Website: lowes
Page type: customer-info-address
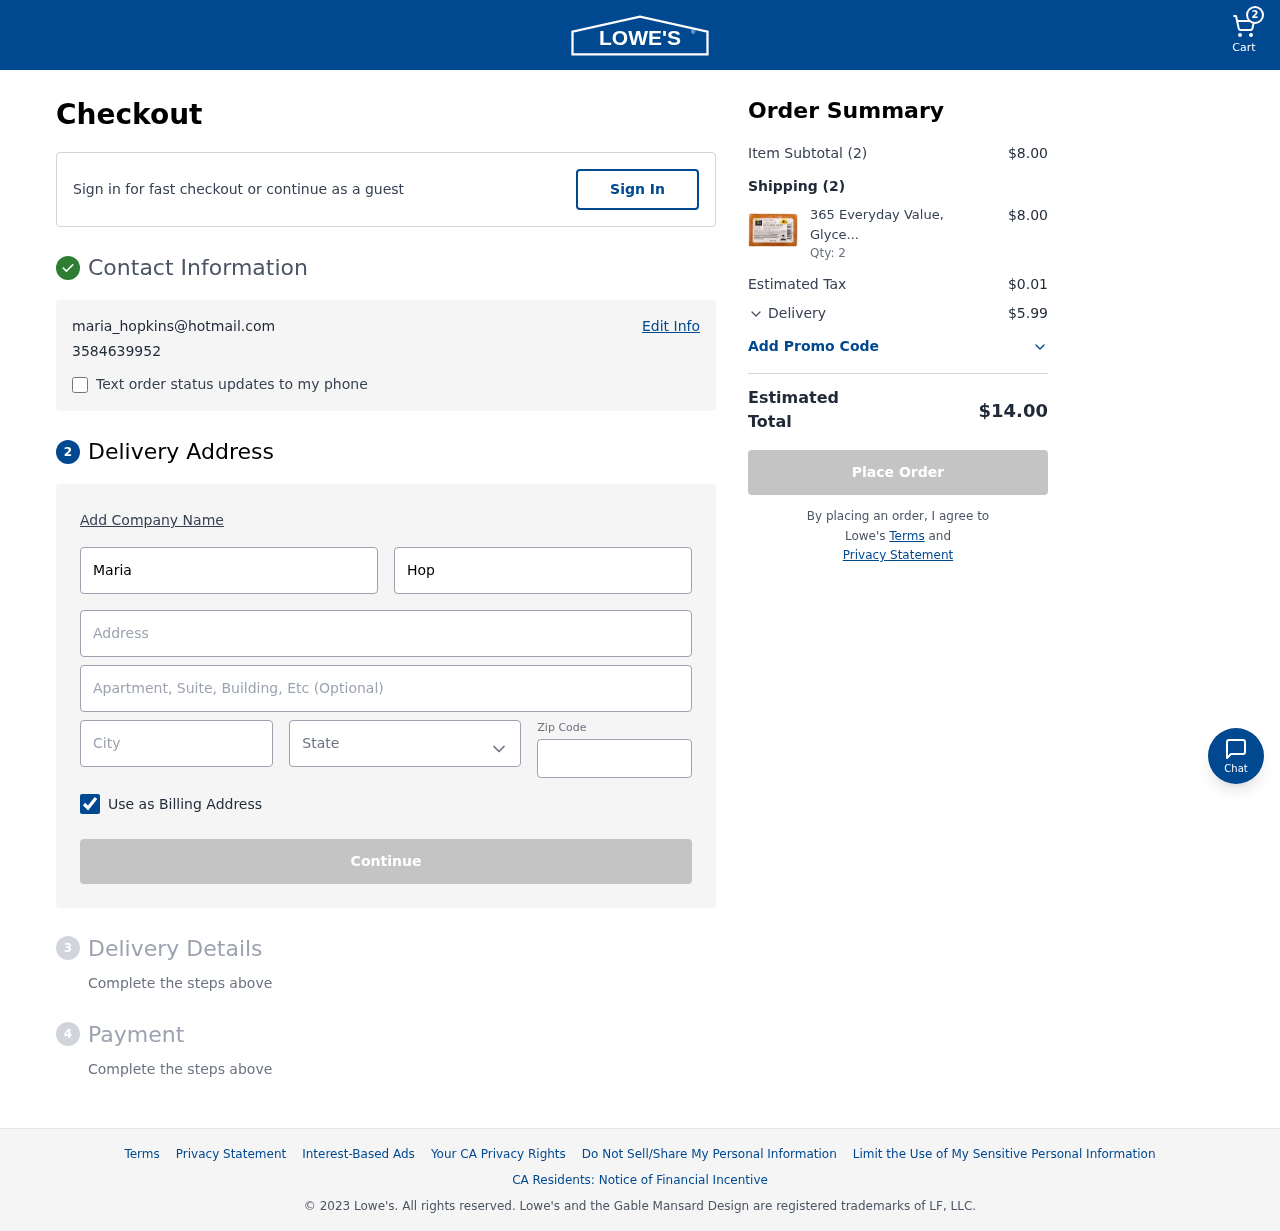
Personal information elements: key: PII_CITY
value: Lake Joshuafurt
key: PII_EMAIL
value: maria_hopkins@hotmail.com
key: PII_FIRSTNAME
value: Maria
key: PII_LASTNAME
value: Hopkins
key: PII_PHONE
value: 3584639952
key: PII_POSTCODE
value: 41002
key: PII_STATE
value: Arizona
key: PII_STREET
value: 8230 Sarah Fork Suite 815
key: PII_STREET2
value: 54805 Jimenez Courts Suite 242
Product elements: key: PRODUCT1_NAME
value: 365 Everyday Value, Glycerin Soap, Vitamin E, 4 oz
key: PRODUCT1_QUANTITY
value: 2
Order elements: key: ORDER_NUM_ITEMS
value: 2
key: ORDER_SUBTOTAL
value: $8.00
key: ORDER_NUM_ITEMS2
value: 2
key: ORDER_SUBTOTAL2
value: $8.00
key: ORDER_TAX
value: $0.01
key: ORDER_SHIPPING_COST
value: $5.99
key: ORDER_TOTAL
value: $14.00